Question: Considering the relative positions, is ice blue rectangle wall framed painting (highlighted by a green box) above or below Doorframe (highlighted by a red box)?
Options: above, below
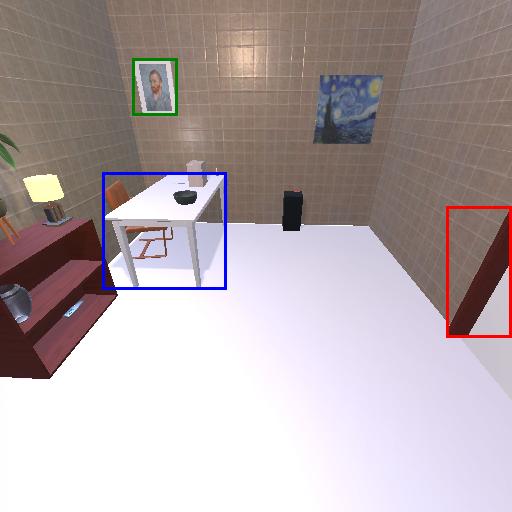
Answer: above